高二 · 度量几何学
已知 $\theta \in(0, \pi)$, 且 $\sin \left(\theta-\frac{\pi}{4}\right)=\frac{\sqrt{2}}{10}$, 则 $\tan 2 \theta=$
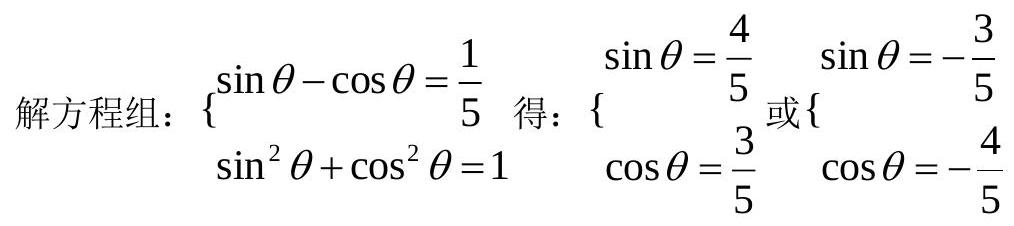
答案: $-\frac{24}{7}$
解析: 由 $\sin \left(\theta-\frac{\pi}{4}\right)=\frac{\sqrt{2}}{10}$ 得: $\frac{\sqrt{2}}{2}(\sin \theta-\cos \theta)=\frac{\sqrt{2}}{10} \Rightarrow \sin \theta-\cos \theta=\frac{1}{5}$

因为 $\theta \in(0, \pi)$, 所以 $\sin \theta>0$, 所以 $\left\{\sin \theta=-\frac{3}{5}\right.$ 不合题意, 舍去
$$
\cos \theta=-\frac{4}{5}
$$

所以 $\tan \theta=\frac{4}{3}$, 所以 $\tan 2 \theta=\frac{2 \tan \theta}{1-\tan ^{2} \theta}=\frac{2 \times \frac{4}{3}}{1-\left(\frac{4}{3}\right)^{2}}=-\frac{24}{7}$, 答案应填: $-\frac{24}{7}$.

14. 答案:$-\frac{56}{65}$